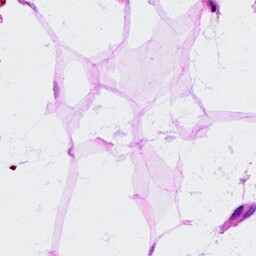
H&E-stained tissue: Breast